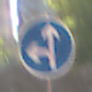
Verkehrszeichen: VorgeschriebeneFahrtrichtungGeradeausOderLinks
Umgebung: Outdoor, Suburban
Tageszeit: MorningAfternoon
Wetter: PartlyCloudy
Licht: Natural
Jahreszeit: NotSpecified
Kontrast: HighContrast